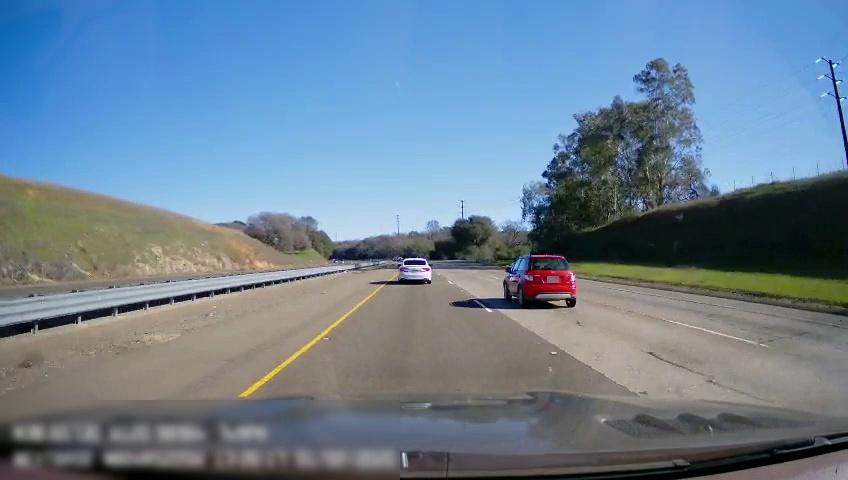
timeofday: Day
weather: Sunny
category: Drivable Space
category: Drivable Space
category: Vehicles | Car
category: Vehicles | Car
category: Lanes | Current Lane
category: Lanes | Current Lane
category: Lanes | Alternate Lane